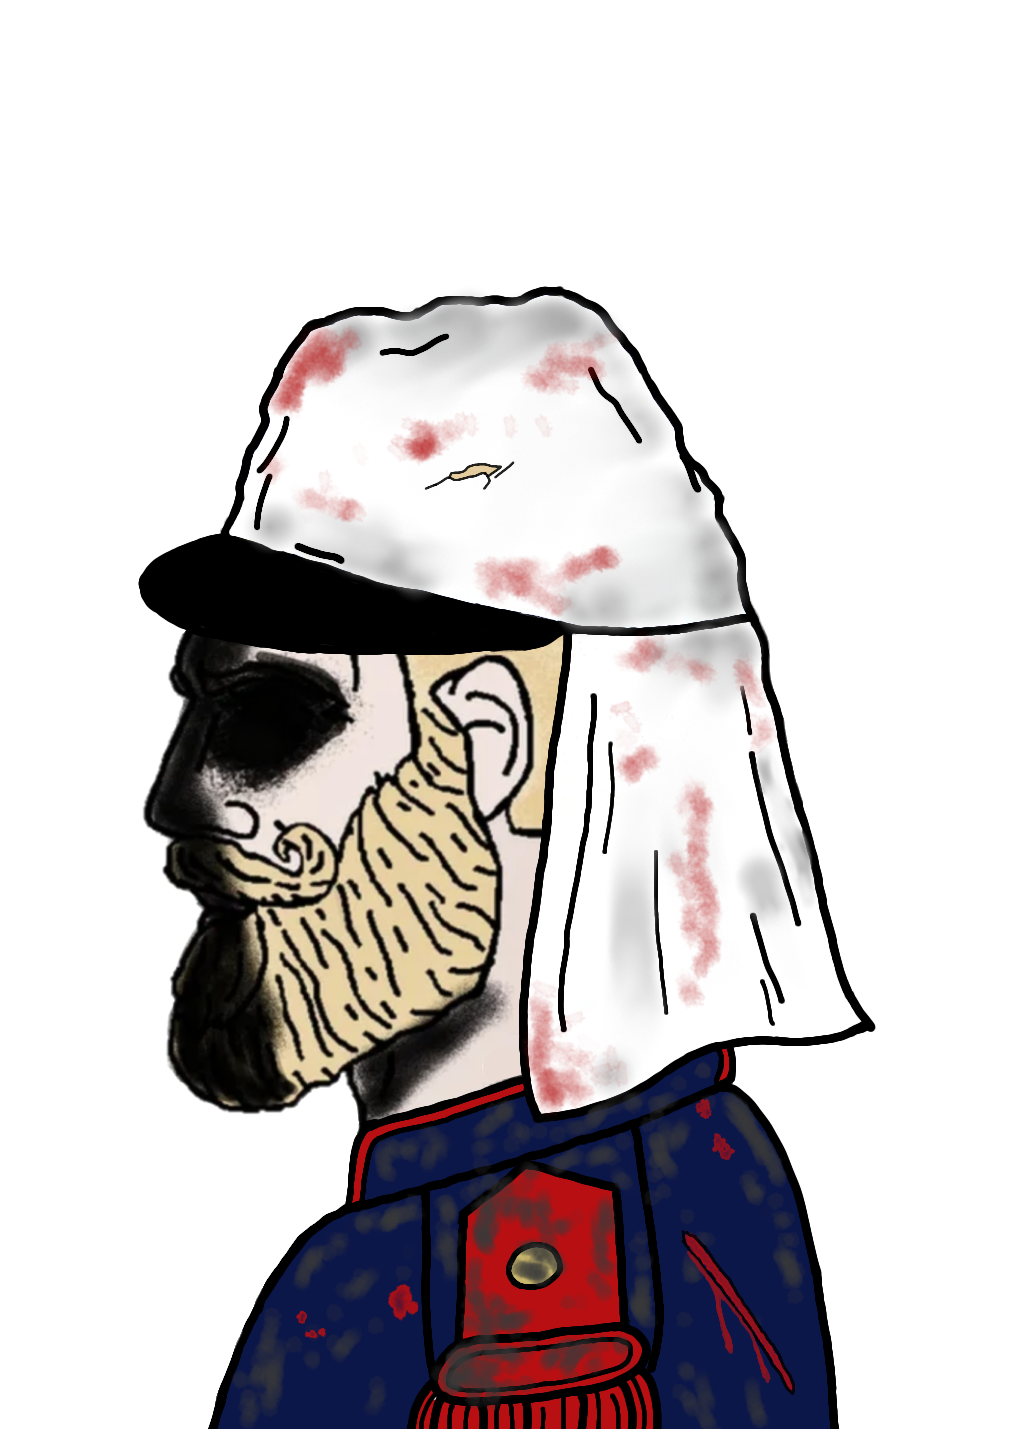
Label: 4_Yes_Chad